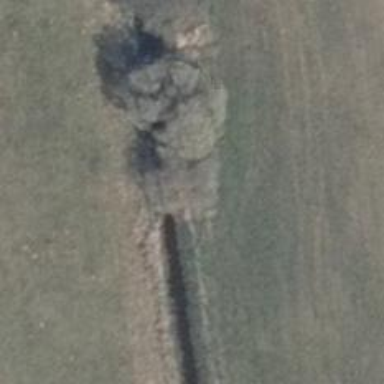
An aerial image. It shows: Row of trees in natural setting.